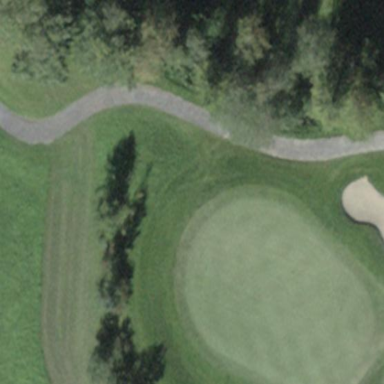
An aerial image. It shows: Green golf area with grass land use.